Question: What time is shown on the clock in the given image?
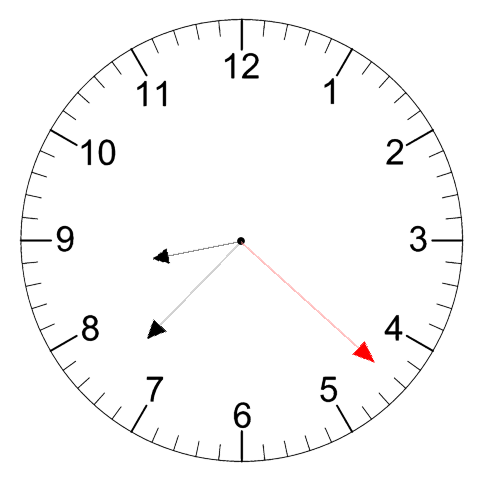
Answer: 08:37:22